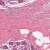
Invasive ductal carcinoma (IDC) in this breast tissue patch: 0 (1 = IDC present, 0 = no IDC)